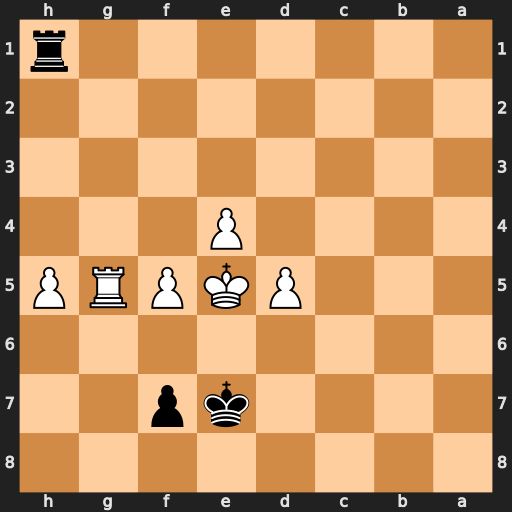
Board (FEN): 8/4kp2/8/3PKPRP/4P3/8/8/7r
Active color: b
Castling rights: -
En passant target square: -
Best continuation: f6+ Kf4 Rf1+ Kg4 Rg1+